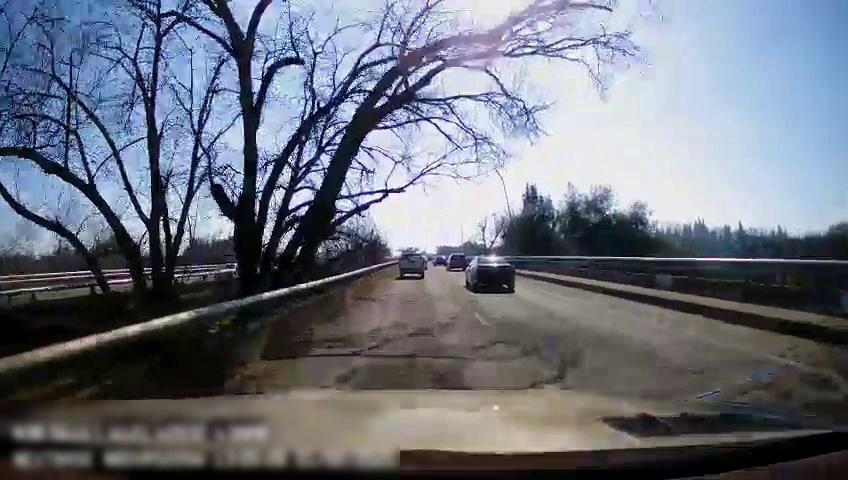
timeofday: Day
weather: Sunny
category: Drivable Space
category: Vehicles | Car
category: Vehicles | Truck
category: Vehicles | Car
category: Vehicles | Car
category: Vehicles | SUV
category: Vehicles | Car
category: Lanes | Current Lane